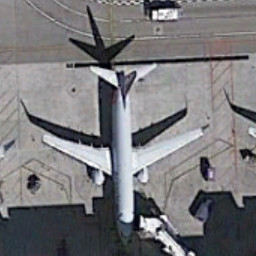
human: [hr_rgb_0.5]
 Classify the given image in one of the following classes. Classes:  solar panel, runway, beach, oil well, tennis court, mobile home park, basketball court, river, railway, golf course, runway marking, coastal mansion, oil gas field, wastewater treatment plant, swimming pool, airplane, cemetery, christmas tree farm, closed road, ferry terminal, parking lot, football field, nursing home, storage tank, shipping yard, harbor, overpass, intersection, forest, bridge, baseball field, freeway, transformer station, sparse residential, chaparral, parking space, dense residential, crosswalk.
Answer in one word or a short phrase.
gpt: airplane